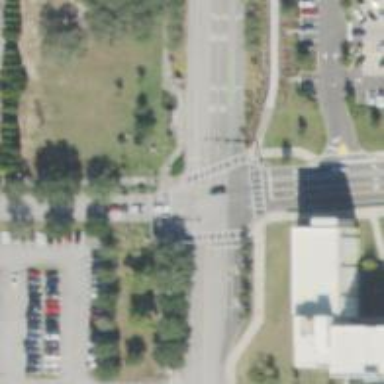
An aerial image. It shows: Footway alongside parkway.